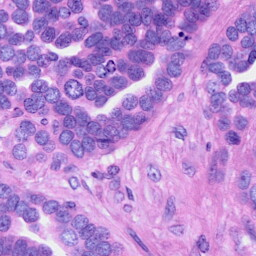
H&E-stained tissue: Ovarian